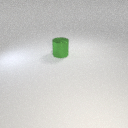
large green metal cylinder